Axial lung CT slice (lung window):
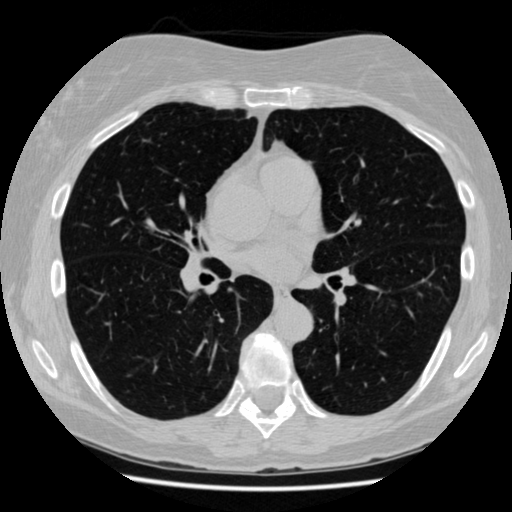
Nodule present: no